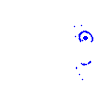
Particle: kaon